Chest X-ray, PA view. Patient: 65 years old, sex M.
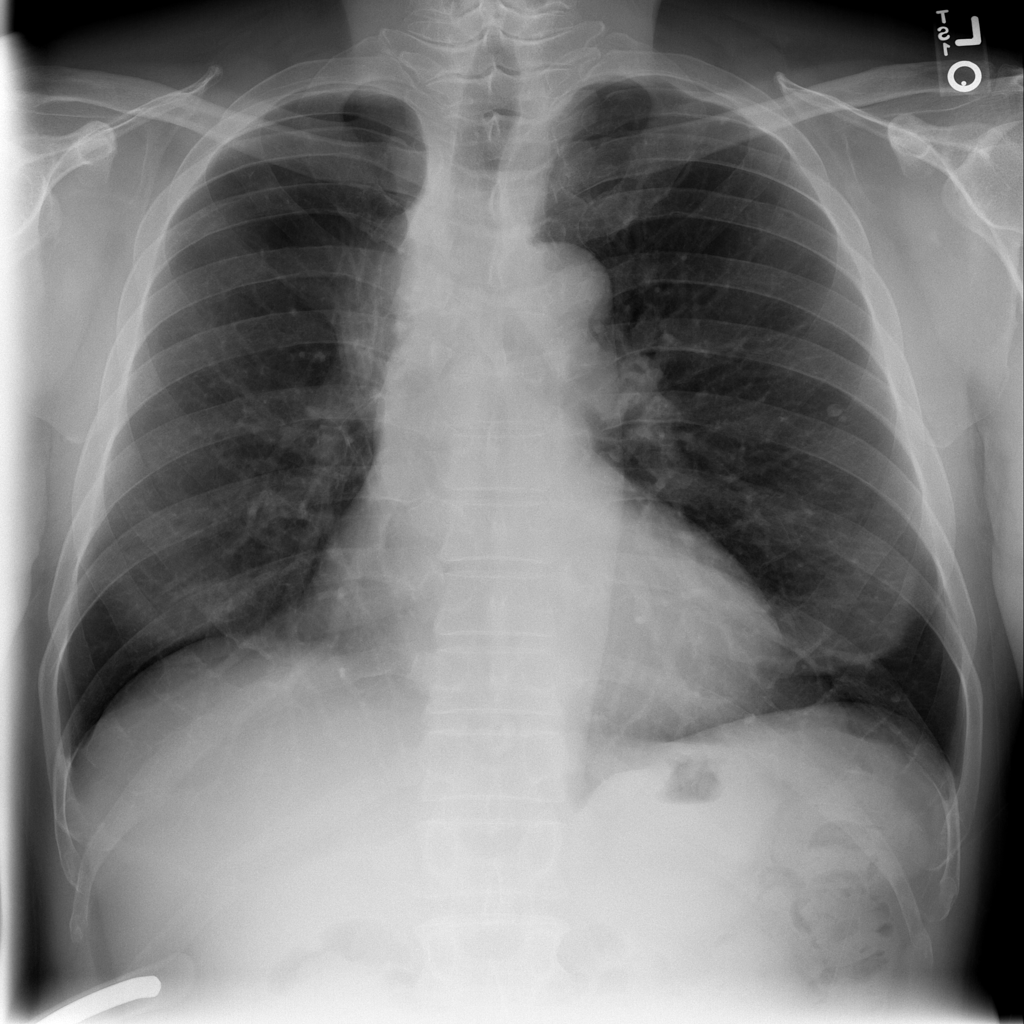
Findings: Atelectasis, Mass